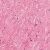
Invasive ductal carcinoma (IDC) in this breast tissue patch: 0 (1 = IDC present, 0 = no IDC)